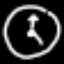
Label: clock